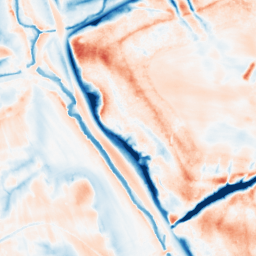
Category: multiscale
Decomposition family: dog_multiscale
Decomposition parameters: sigma_ratio: 1.6
n_scales: 6
base_sigma: 0.5
Upsampling method: bicubic_3x
Upsampling parameters: scale: 3
Upsampling scale: 3